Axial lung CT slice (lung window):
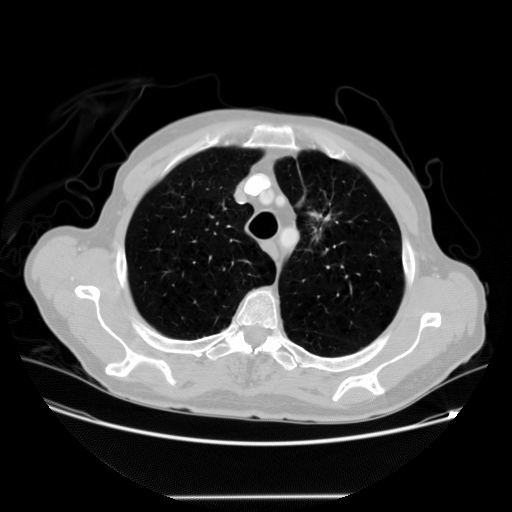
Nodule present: yes
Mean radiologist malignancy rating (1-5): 4.25